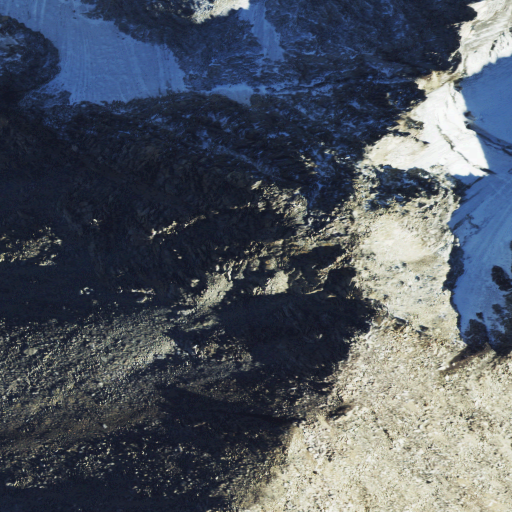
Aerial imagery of mountain in Montana named Mount Wood containing grassland, barren land, and snow